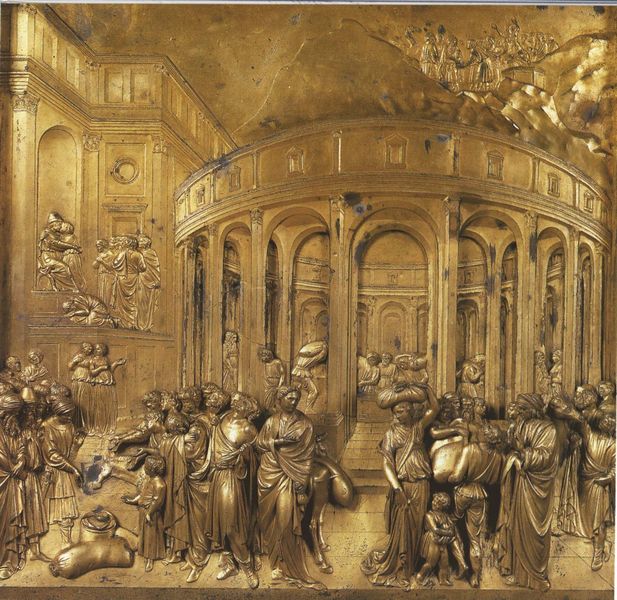
Titel: Paradiestür (Osttür)
Künstler: Lorenzo Ghiberti
Standort: Florenz, Baptisterium (EU - I - Toskana)
Schlagwörter: berg, mann, wasser, menschen, szene, bibel, kirche, kind, skulptur, relief, markt, metall, bronze, zinn, rom, mantegna, antik, griechisch, florenz, tempel, pavillion, pisa, römisch, neapel, waren, giotto, pisano, brancaccio